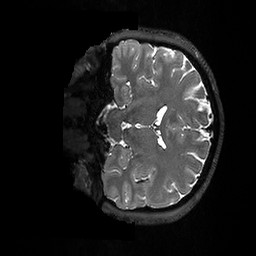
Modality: T2w
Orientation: coronal
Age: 39
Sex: male
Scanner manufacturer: ge
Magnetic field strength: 3 T
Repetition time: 3.202 s
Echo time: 0.06703 s